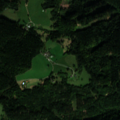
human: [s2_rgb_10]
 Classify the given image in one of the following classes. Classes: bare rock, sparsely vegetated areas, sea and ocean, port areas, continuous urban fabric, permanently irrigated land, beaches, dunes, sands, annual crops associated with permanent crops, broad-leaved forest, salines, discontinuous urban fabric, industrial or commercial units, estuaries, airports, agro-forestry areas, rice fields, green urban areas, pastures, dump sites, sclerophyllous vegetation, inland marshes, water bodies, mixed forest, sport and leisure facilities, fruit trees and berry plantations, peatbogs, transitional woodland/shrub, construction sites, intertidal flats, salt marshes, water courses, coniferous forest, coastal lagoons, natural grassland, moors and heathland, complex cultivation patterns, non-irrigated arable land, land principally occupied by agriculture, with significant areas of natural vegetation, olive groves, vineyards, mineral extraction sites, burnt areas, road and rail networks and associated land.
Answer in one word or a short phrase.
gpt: pastures, coniferous forest, mixed forest